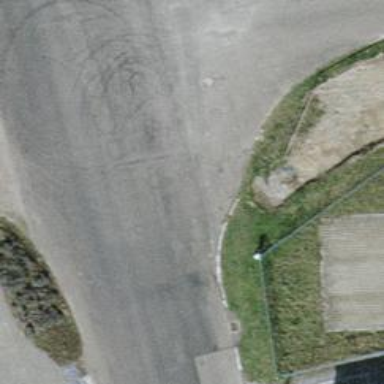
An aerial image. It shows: Sidewalk along the footway.